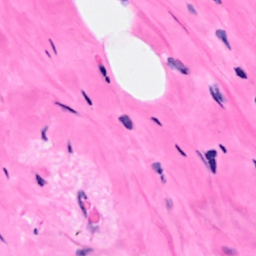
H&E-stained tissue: Breast